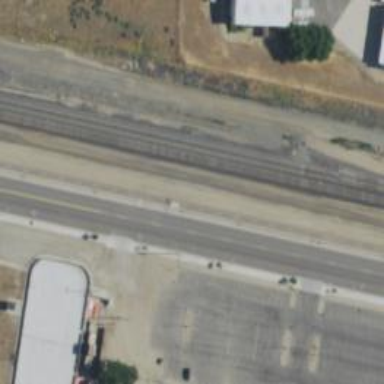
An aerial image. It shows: Railway siding for service.